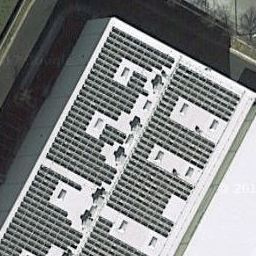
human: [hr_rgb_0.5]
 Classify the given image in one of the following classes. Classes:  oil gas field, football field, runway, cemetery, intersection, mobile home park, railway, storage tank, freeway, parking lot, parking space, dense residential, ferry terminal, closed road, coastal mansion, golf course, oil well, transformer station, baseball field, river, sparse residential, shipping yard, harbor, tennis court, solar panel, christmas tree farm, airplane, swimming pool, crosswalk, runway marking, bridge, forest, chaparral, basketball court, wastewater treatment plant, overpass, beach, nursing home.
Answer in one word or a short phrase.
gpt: solar panel